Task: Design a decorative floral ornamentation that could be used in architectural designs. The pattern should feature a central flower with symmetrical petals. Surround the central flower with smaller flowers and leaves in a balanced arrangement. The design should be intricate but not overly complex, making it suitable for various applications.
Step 1077:
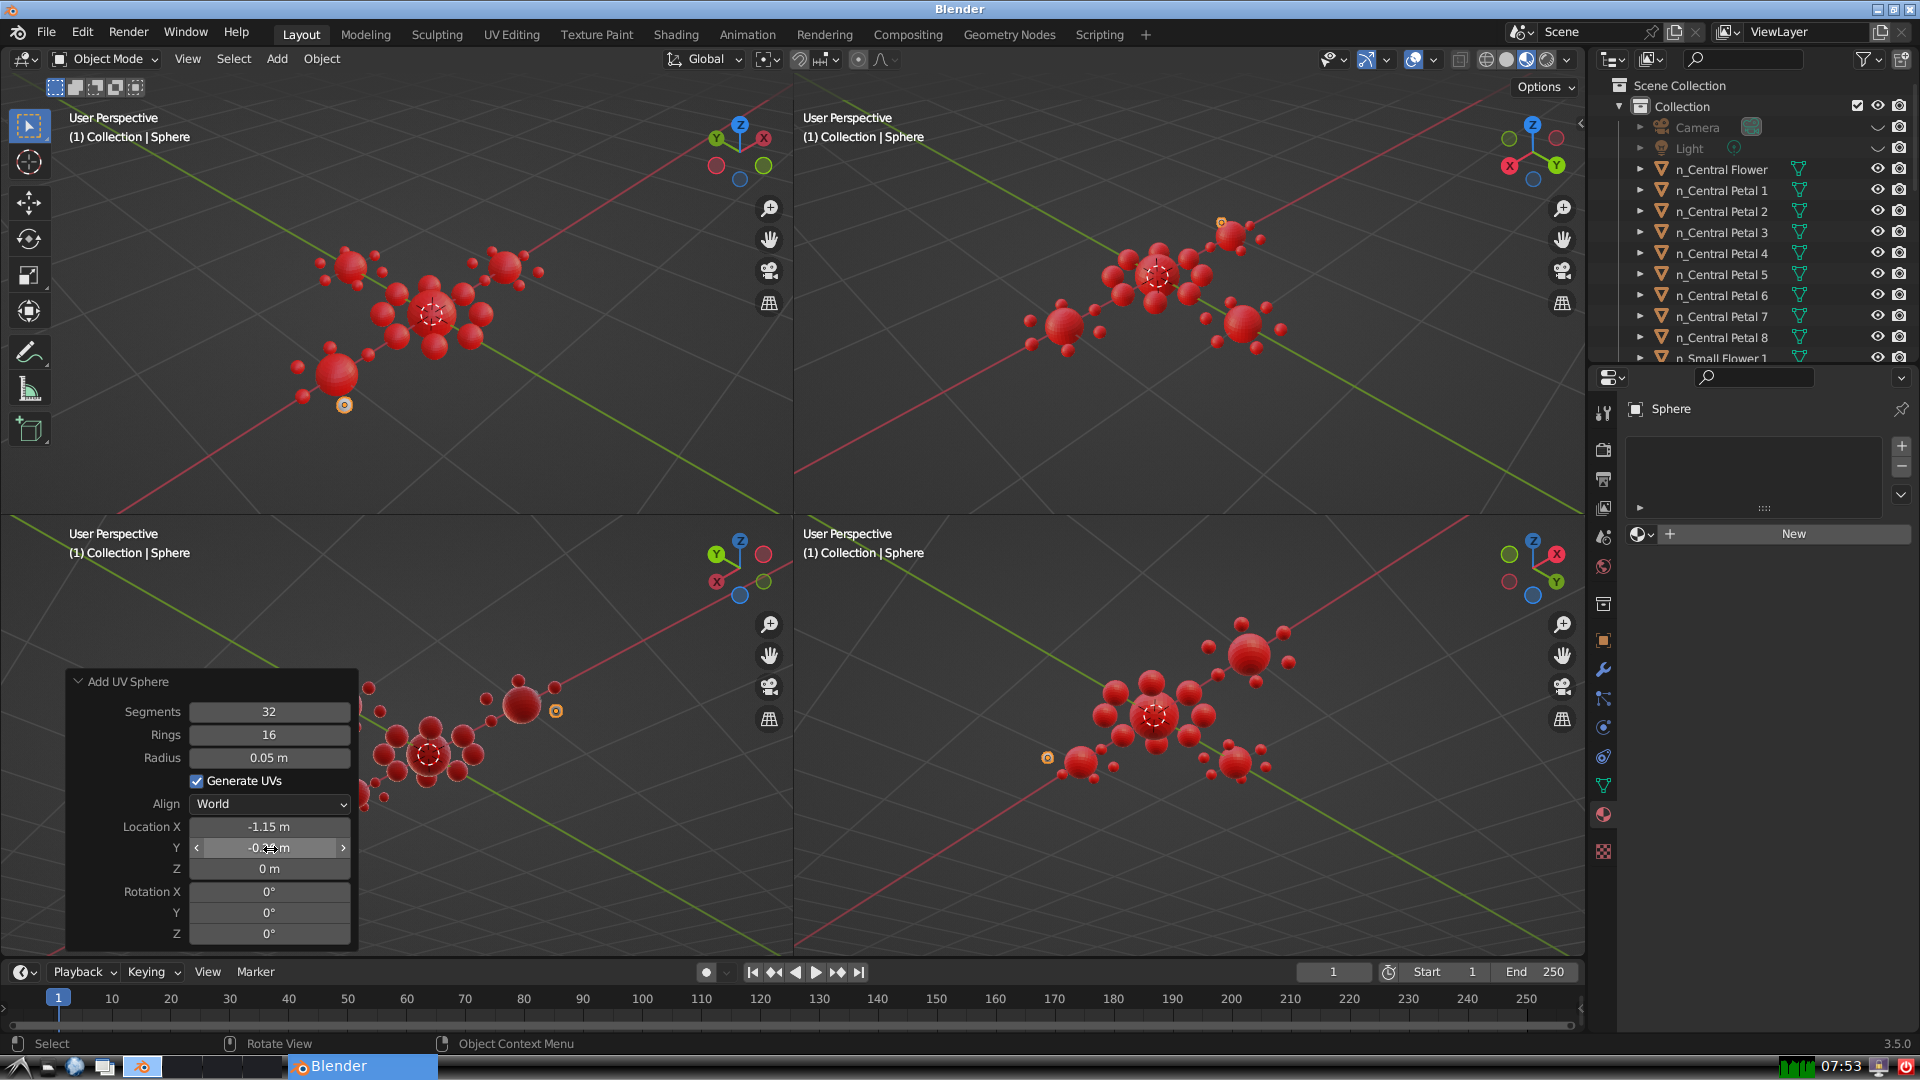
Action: {"mouse_move": [270, 867]}